Question: I'd like something like the <URL>, but just that, then I don't want to load all the JQuery Mobile library into my project.
Do you know how to do a nice CSS toggle buttons (more of 2 buttons) like these? I didn't find anything.

Thanks in advance!
PS: I don't care about compability with IE.
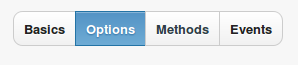
Answer: Did something quickly. Hope it will help you.
'''
ul.tab {
list-style-type:none;
margin: 0;
padding:0;
border-radius: 5px;
}
ul.tab li {
float: left;
padding: 0;
}
ul.tab li label {
background: white;
padding: 6px;
border: 1px solid #ccc;
display: inline-block;
}
ul.tab li input[type="radio"] {
opacity: 0;
width:1px;
height:1px;
}
ul.tab li input[type="radio"]:checked ~ label {
background: red;
color: white;
}
'''
'''
<ul class="tab">
<li>
<input id="tab1" checked="checked" type="radio" name="tab" />
<label for="tab1">Basic</label>
</li>
<li>
<input id="tab2" type="radio" name="tab" />
<label for="tab2">Options</label>
</li>
<li>
<input id="tab3" type="radio" name="tab" />
<label for="tab3">Methods</label>
</li>
<li>
<input id="tab4" type="radio" name="tab" />
<label for="tab4">Events</label>
</li>
</ul>
'''